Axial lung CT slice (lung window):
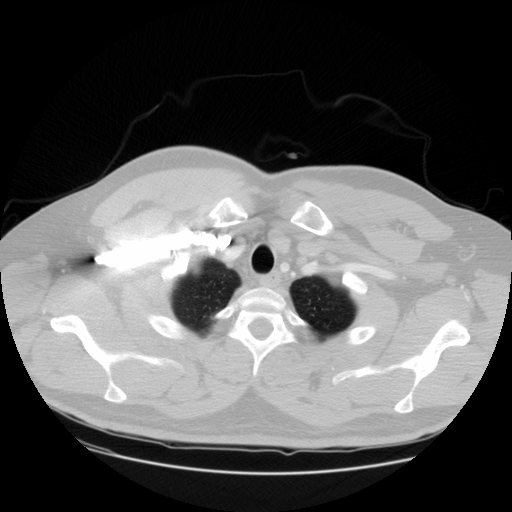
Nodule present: no